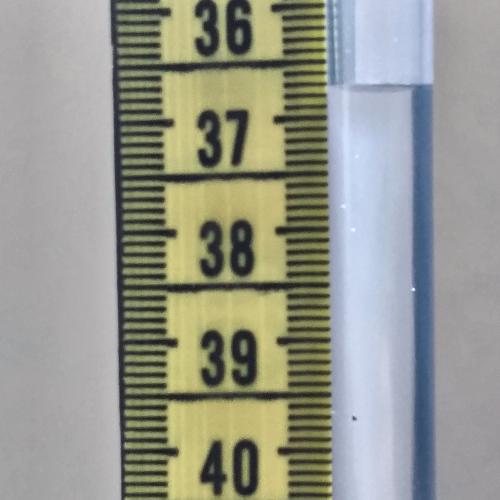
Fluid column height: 36.7 cm